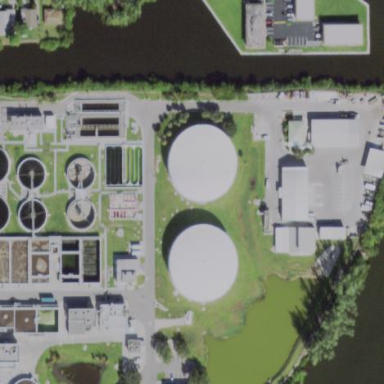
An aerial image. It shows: Wastewater plant.